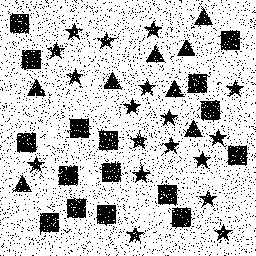
Squares: 16
Triangles: 8
Stars: 18
Total shapes: 42